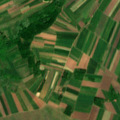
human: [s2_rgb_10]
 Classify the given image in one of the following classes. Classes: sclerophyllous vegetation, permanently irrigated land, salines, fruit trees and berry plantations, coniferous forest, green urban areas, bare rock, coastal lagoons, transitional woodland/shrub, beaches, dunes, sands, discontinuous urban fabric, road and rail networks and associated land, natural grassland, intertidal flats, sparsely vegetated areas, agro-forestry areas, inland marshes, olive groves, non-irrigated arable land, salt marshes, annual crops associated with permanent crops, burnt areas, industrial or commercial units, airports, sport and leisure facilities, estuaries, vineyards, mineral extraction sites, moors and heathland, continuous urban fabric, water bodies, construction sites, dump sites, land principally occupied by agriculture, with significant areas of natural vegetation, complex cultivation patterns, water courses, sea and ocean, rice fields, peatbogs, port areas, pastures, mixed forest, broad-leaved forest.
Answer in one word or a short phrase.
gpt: non-irrigated arable land, land principally occupied by agriculture, with significant areas of natural vegetation, broad-leaved forest